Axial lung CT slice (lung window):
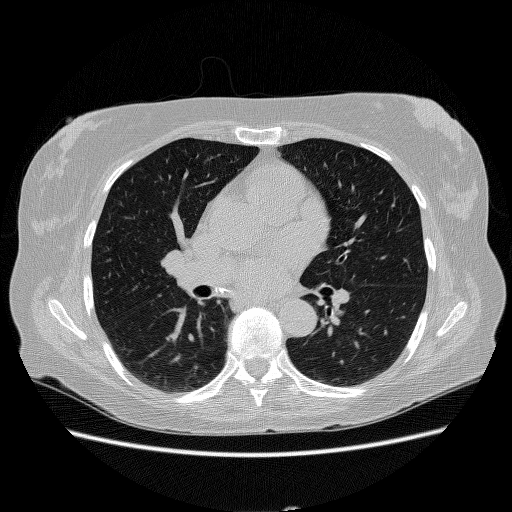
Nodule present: no